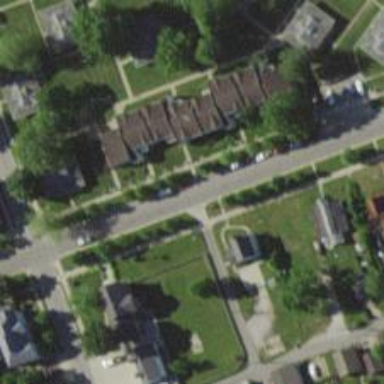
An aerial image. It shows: Alley classified as service road.